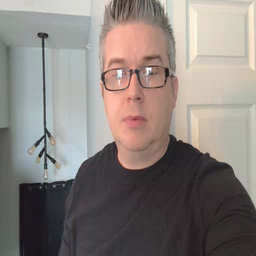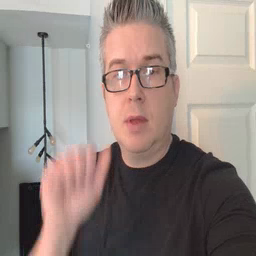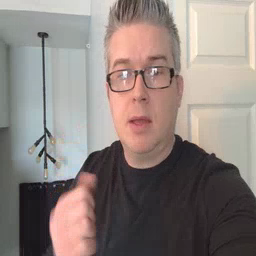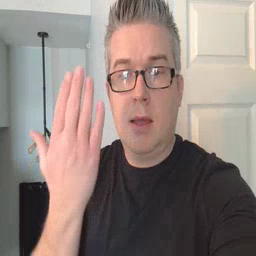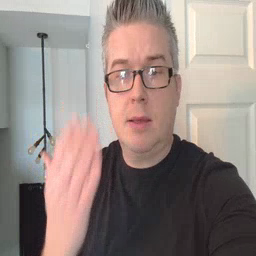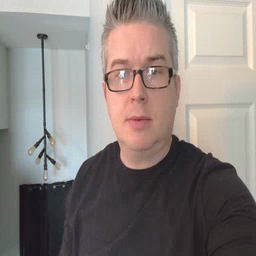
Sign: mitten